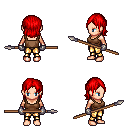
a pixel art fantasy rpg character, female body template, human, light skin, brown pirate shirt, gold greaves, red long bangs hairstyle, metal gloves, spear, four views (front, back, left, right), 2x2 character sprite sheet, small pixel art, hard edges, no anti-aliasing